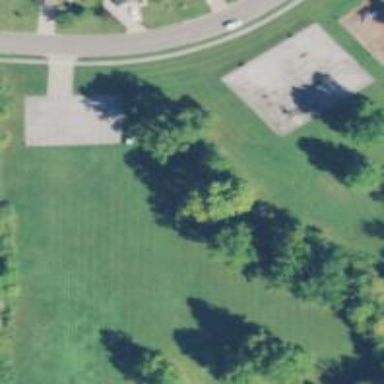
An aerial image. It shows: Disc golf basket.